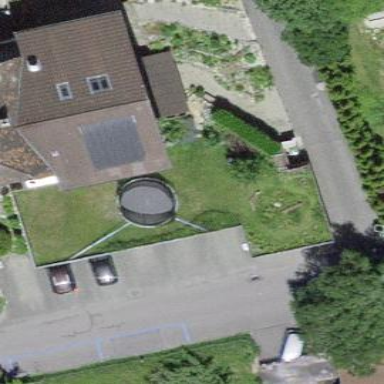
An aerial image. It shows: Garage building.